Interaction volume radius: 5 \u00c5
Interaction volume height: 10 \u00c5
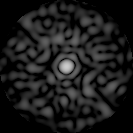
Disorder parameter: 0.7995